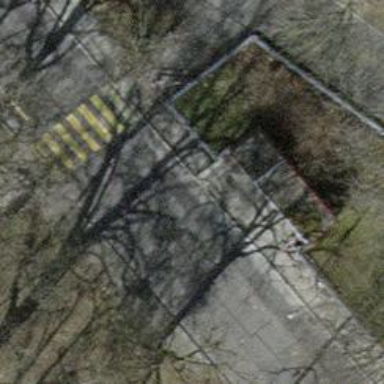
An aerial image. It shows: Bus stop with designated stop position for public transport.